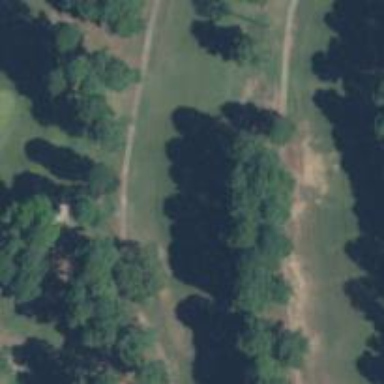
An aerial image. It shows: View of golf hole.